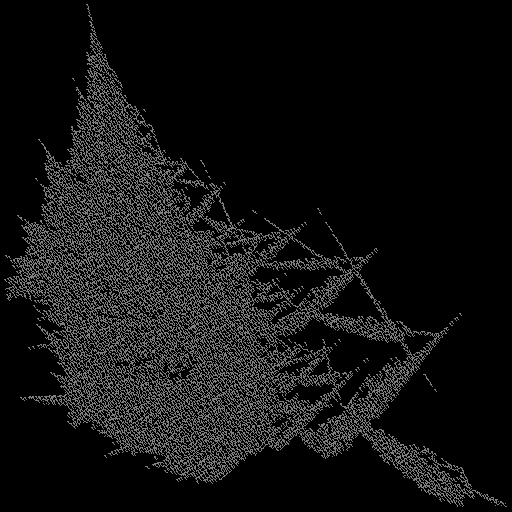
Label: turbanshell